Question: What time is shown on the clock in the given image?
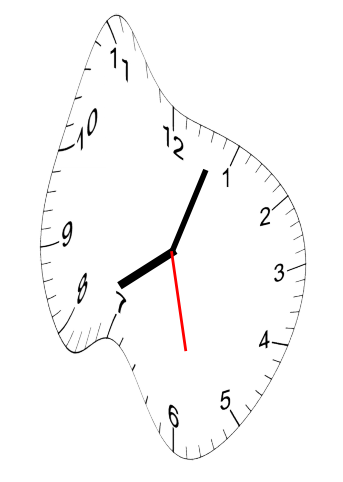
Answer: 08:03:28